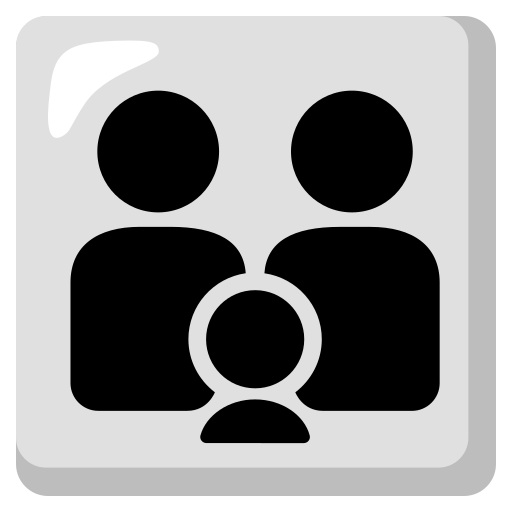
Emoji: 👨‍👨‍👦